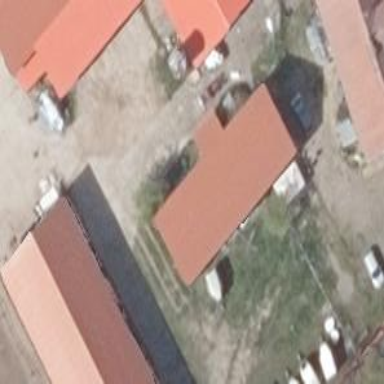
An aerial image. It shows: Farm building.